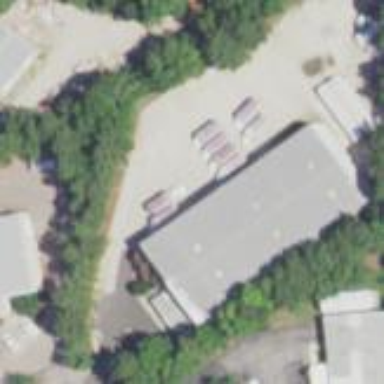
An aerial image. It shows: Commercial building.